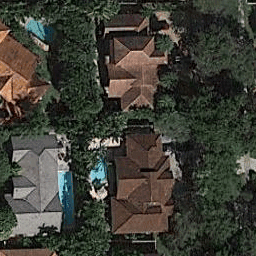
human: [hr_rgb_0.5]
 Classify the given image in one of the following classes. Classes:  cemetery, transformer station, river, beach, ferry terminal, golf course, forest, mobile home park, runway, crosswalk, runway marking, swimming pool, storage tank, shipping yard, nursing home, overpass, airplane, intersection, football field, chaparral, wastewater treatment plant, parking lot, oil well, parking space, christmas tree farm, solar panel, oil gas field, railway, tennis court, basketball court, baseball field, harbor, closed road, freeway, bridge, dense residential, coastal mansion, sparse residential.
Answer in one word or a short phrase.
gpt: coastal mansion